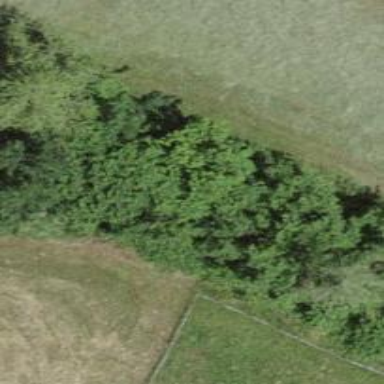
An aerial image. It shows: Mixed leaf-type row of trees.